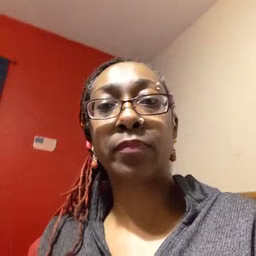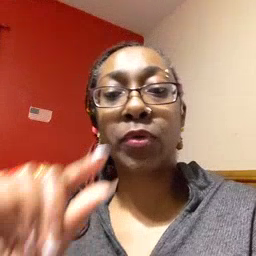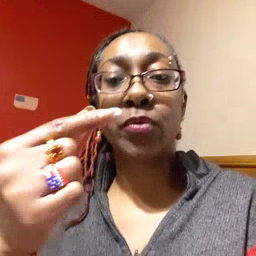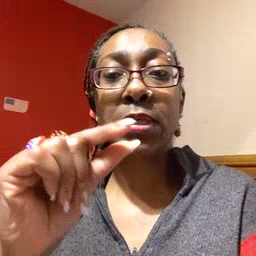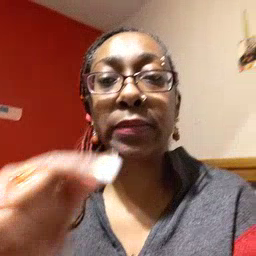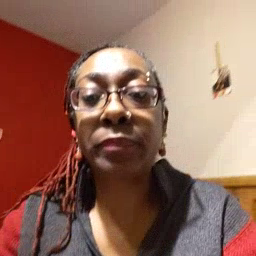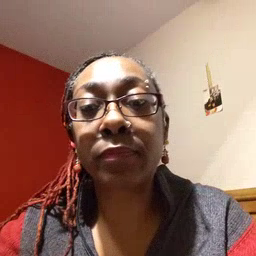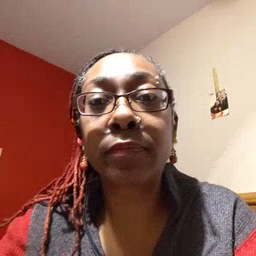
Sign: green